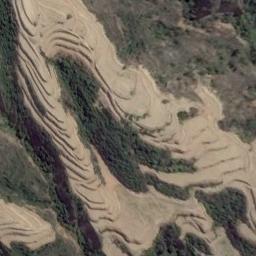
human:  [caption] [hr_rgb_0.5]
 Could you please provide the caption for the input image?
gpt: A large layer of brown and green mixed terraces .

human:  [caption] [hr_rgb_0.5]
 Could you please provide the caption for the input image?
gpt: There are many green plants on the terrace .

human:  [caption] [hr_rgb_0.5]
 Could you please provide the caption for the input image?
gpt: There is a winding path between the terraces .

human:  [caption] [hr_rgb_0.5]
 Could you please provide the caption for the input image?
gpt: The bare terrace is next to some trees .

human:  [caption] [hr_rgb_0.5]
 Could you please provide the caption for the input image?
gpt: There are green meadows beside the terraces .